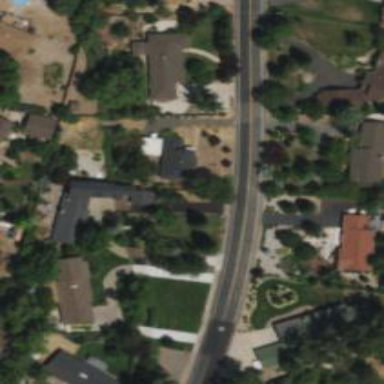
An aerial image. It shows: Tertiary road with asphalt surface and separate sidewalk.